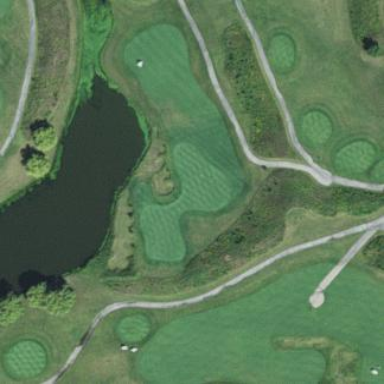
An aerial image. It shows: Water hazard on golf course. The hazard is natural water feature.